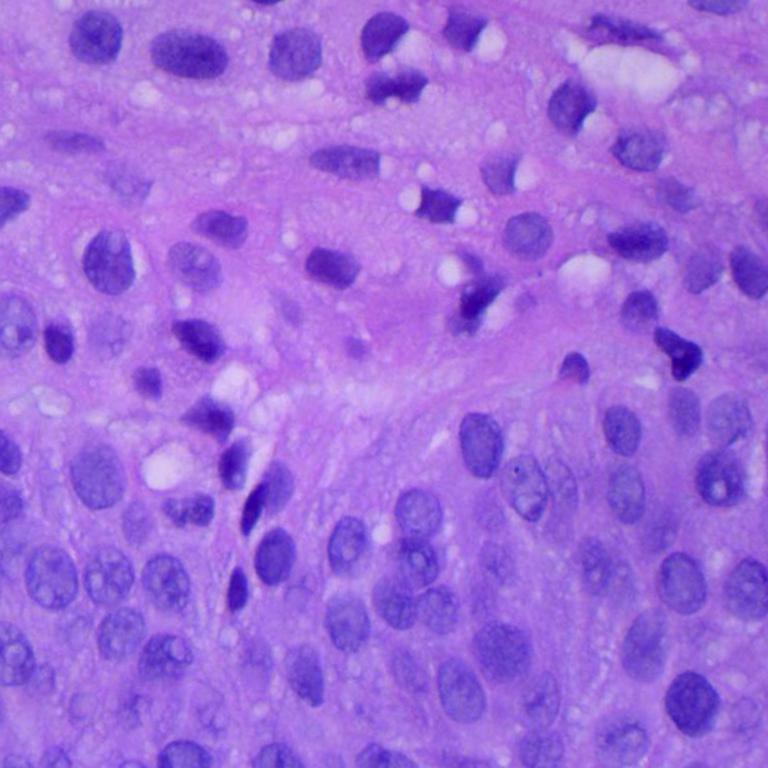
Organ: lung
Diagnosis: squamous carcinomas